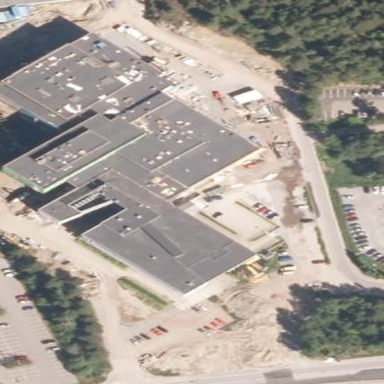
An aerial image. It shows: University building.